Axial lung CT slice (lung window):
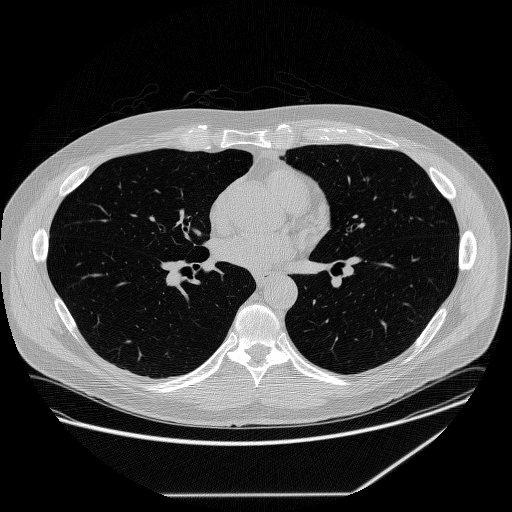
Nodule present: no